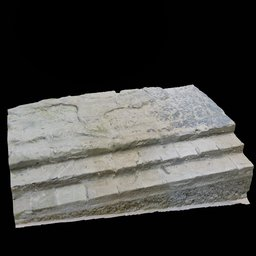
Label: architecture